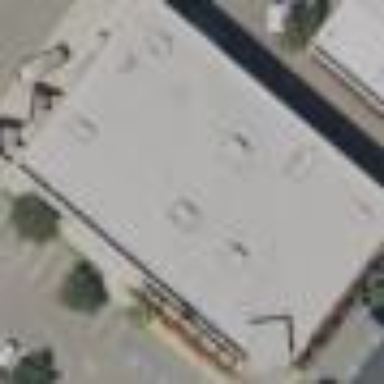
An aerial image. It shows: Retail building.